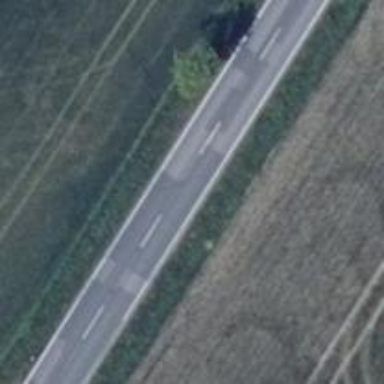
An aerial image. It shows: Secondary road.